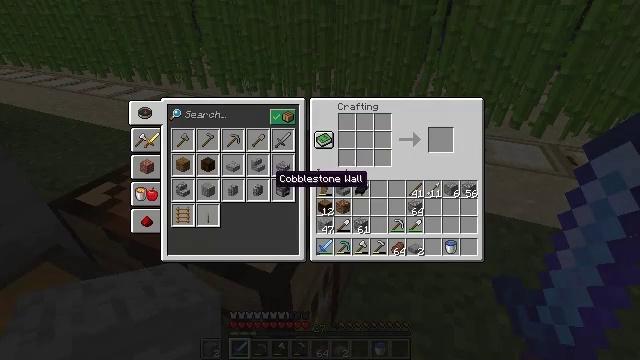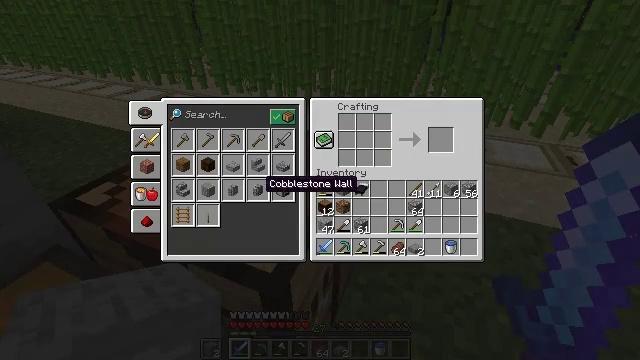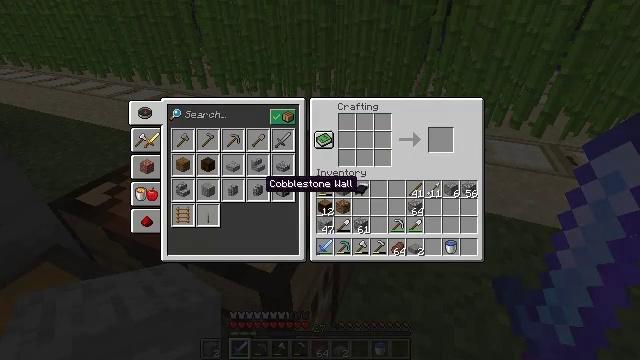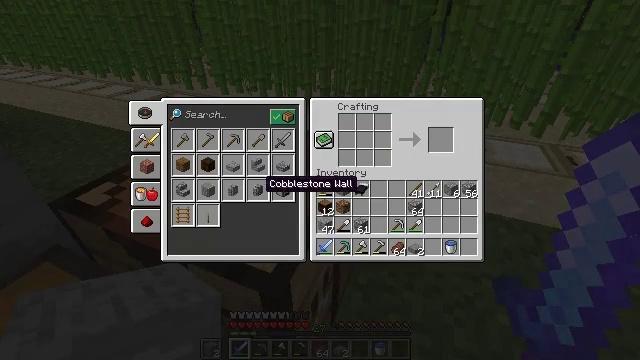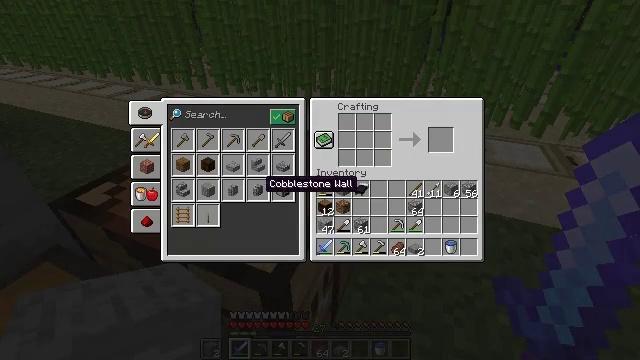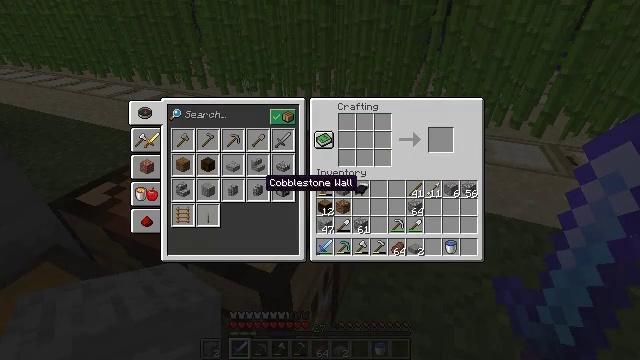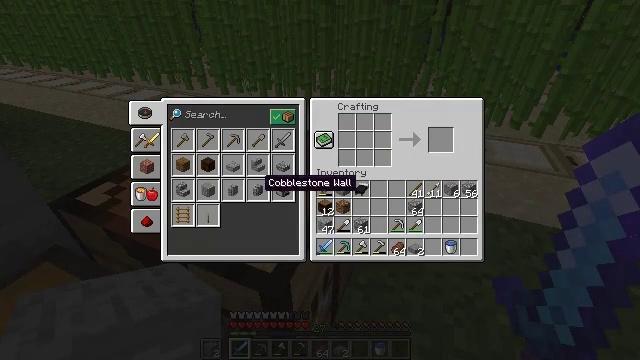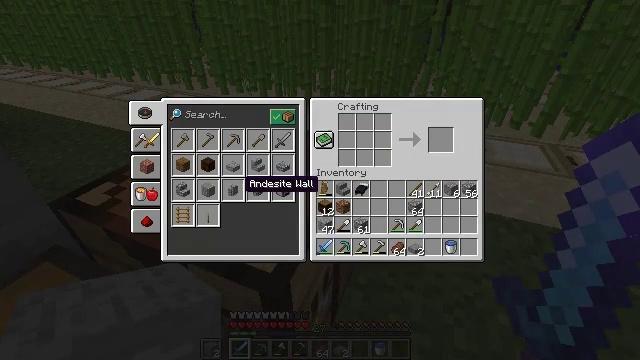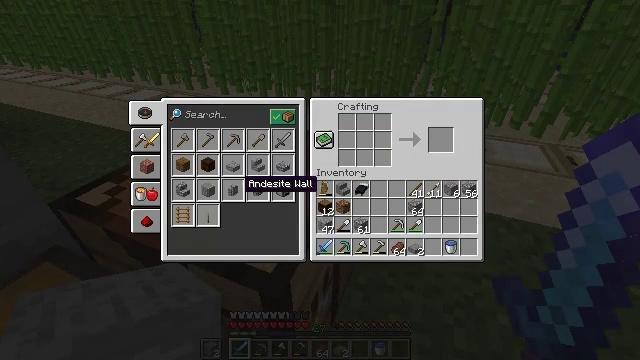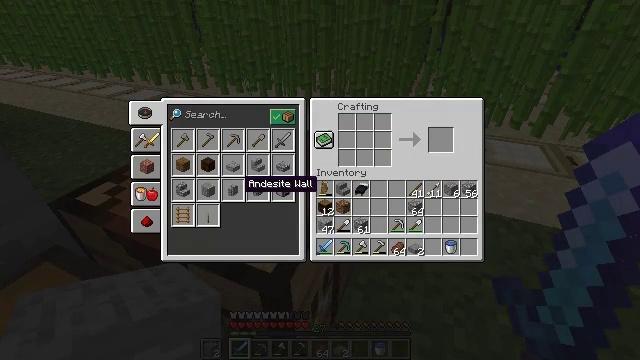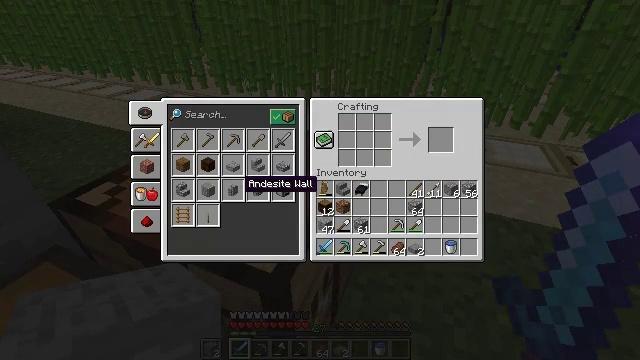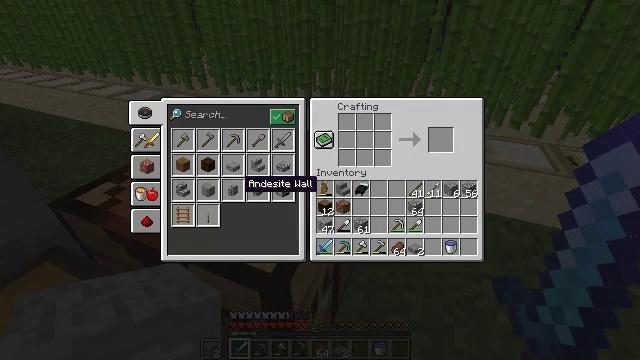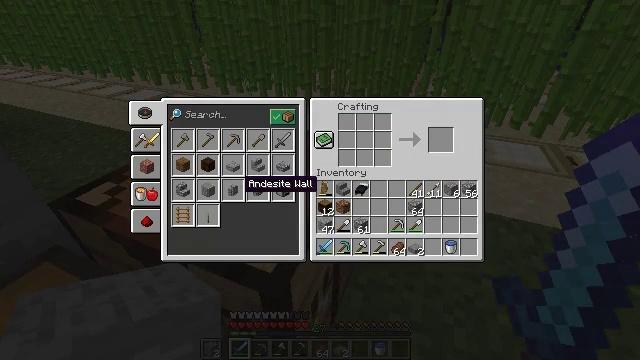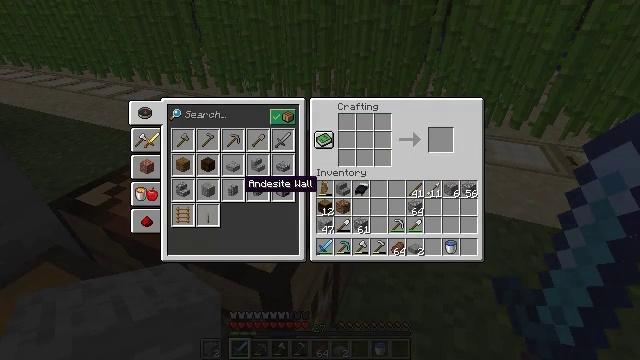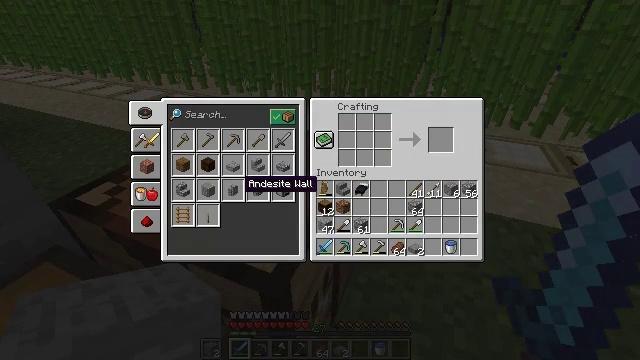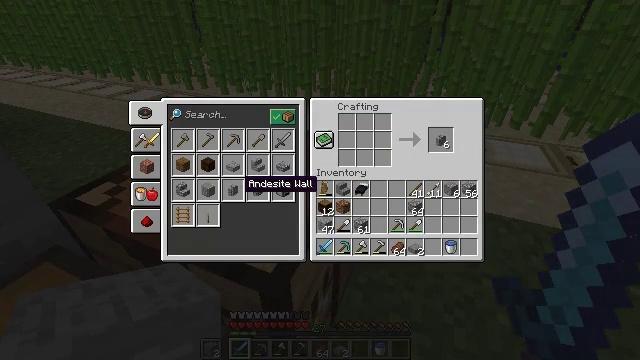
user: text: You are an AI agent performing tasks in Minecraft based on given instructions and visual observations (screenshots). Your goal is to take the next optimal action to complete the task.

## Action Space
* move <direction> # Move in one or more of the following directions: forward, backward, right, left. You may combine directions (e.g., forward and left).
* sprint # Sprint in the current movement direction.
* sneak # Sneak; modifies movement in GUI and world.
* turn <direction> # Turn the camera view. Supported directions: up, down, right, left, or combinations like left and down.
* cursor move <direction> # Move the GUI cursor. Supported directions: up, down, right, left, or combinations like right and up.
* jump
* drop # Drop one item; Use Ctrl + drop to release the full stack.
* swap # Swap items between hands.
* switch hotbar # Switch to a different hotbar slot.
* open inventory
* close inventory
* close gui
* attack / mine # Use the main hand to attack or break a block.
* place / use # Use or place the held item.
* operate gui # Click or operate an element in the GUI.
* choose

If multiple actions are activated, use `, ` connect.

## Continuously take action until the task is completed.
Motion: motion action
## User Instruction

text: craft item andesite wall
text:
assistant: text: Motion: turn left
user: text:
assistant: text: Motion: no_op
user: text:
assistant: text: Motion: no_op
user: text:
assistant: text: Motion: no_op
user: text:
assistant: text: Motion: no_op
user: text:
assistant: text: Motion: no_op
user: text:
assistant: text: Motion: turn left
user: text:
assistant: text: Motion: no_op
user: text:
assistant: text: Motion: no_op
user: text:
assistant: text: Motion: attack / mine
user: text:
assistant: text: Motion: attack / mine
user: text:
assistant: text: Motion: attack / mine
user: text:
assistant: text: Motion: attack / mine
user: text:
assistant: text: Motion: no_op
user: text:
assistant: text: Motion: no_op
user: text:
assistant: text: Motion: no_op
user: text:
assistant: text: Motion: no_op
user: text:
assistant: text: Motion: no_op
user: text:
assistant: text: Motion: turn right and up
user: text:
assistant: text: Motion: turn right and up
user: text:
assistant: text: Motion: turn right and up
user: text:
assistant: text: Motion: sneak, turn right
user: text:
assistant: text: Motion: sneak, turn right
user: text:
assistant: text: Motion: sneak
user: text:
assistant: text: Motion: sneak
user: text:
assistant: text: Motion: sneak
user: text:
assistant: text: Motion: sneak, attack / mine
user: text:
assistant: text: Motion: sneak, attack / mine
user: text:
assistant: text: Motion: sneak
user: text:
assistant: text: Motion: sneak, turn left and down